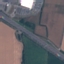
Land use / land cover: Highway